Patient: sex F, age 51
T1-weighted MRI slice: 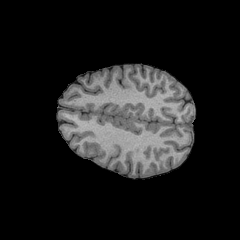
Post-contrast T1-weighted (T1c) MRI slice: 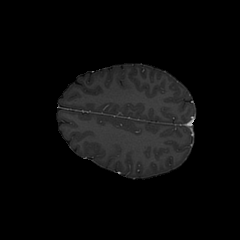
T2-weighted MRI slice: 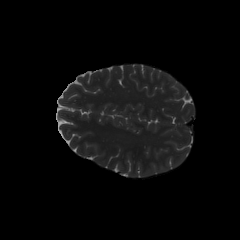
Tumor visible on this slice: no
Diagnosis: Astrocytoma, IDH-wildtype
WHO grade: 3